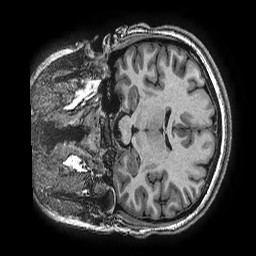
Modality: T1w
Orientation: coronal
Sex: female
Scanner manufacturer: ge
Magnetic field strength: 3 T
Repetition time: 0.0077 s
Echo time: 0.003436 s